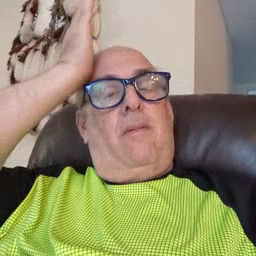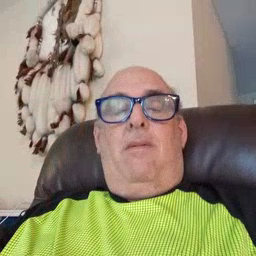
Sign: garbage